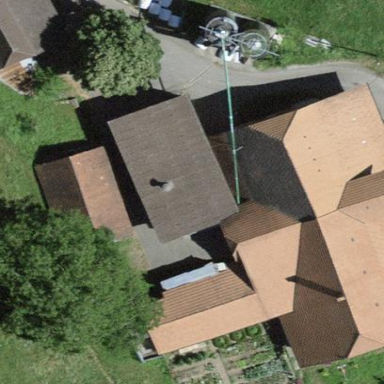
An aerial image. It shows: Farm building.